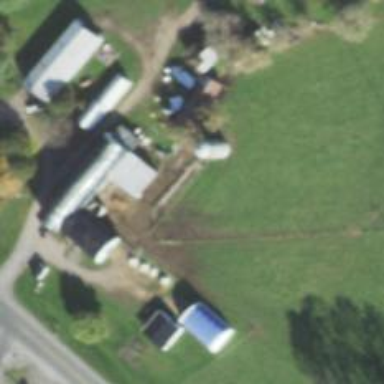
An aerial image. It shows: Farm.